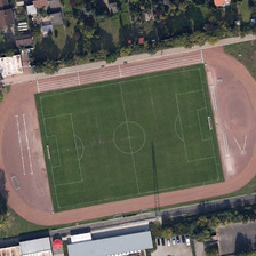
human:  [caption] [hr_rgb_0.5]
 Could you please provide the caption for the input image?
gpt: There is a church in front of the playground.

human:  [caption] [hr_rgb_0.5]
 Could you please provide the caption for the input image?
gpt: There is an educational building in front of the playground.

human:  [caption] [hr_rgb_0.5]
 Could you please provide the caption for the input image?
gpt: There is a teaching building in front of the playground.

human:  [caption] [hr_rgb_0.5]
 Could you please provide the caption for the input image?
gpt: There is a building in front of the playground.

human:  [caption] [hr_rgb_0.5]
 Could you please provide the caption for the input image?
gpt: There's a teaching building in front of the playground.